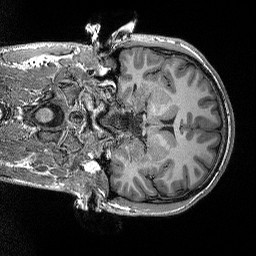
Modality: T1w
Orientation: coronal
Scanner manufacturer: siemens
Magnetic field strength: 3 T
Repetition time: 2.3 s
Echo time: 0.00298 s